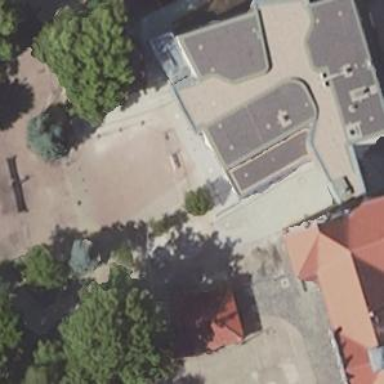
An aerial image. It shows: School building.